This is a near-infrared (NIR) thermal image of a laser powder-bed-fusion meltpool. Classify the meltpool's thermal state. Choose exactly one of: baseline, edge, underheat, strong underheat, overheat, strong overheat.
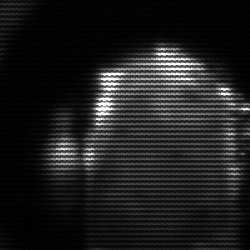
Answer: baseline